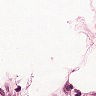
Metastatic tissue present: yes